Field crop: maize
Growth stage: 1
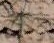
Species: salsola